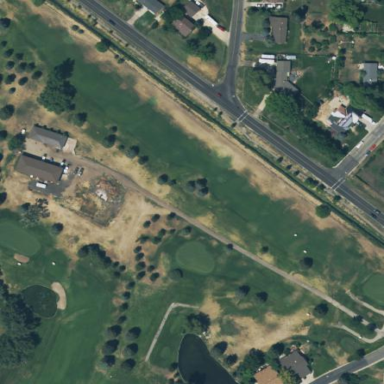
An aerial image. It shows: Neatly mowed grass fairway in golf course area.